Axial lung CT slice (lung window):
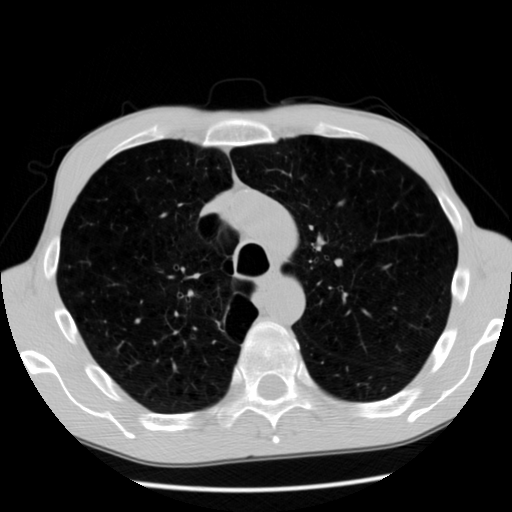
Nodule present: no